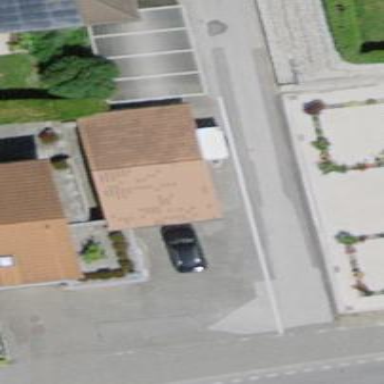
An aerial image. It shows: Garage building.